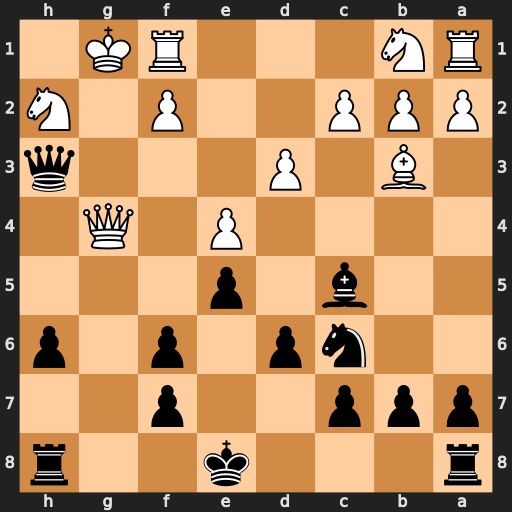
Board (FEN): r3k2r/ppp2p2/2np1p1p/2b1p3/4P1Q1/1B1P3q/PPP2P1N/RN3RK1
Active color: b
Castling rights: kq
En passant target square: -
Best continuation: Qxg4+ Nxg4 Rg8 Kh2 Rxg4